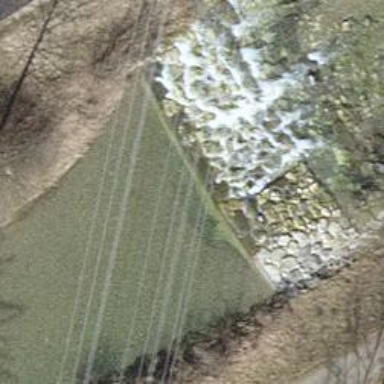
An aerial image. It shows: Weir in waterway.